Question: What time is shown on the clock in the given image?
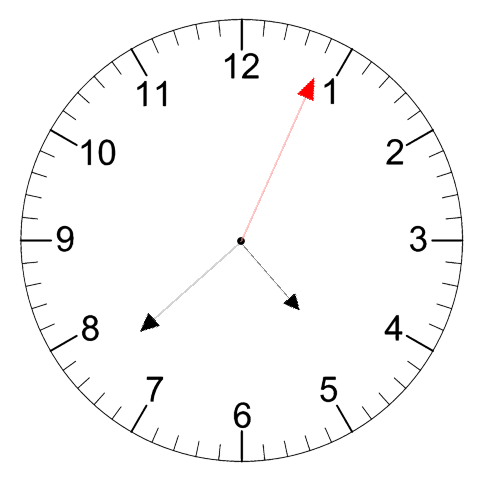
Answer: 04:38:04